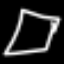
Label: square